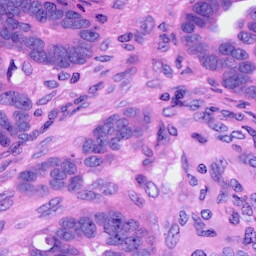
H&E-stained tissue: Ovarian